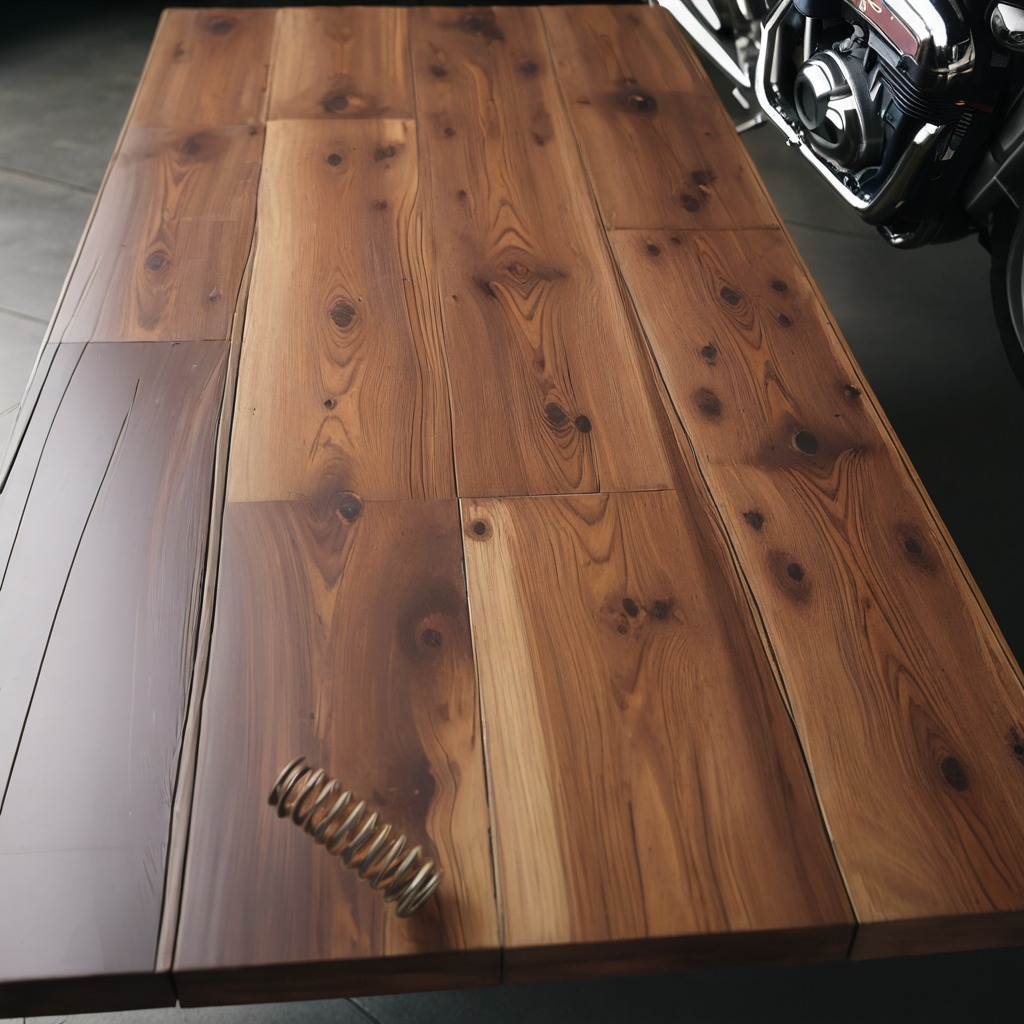
A coiled metal spring is lying on the wooden table in a vintage motorcycle garage.